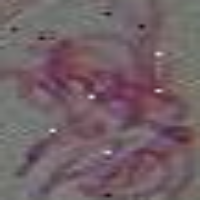
Label: metaphase